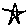
Label: star